Question: I have been trying to connect netbean service for database explorer with but unsuccessful always.The zipped jdbc driver has two jars I tested it with but it says that is is not compatible with java 1.7 so I tried it with and now it shows following error:

I have enable to the server.
What is the right way to connect netbean service with ?
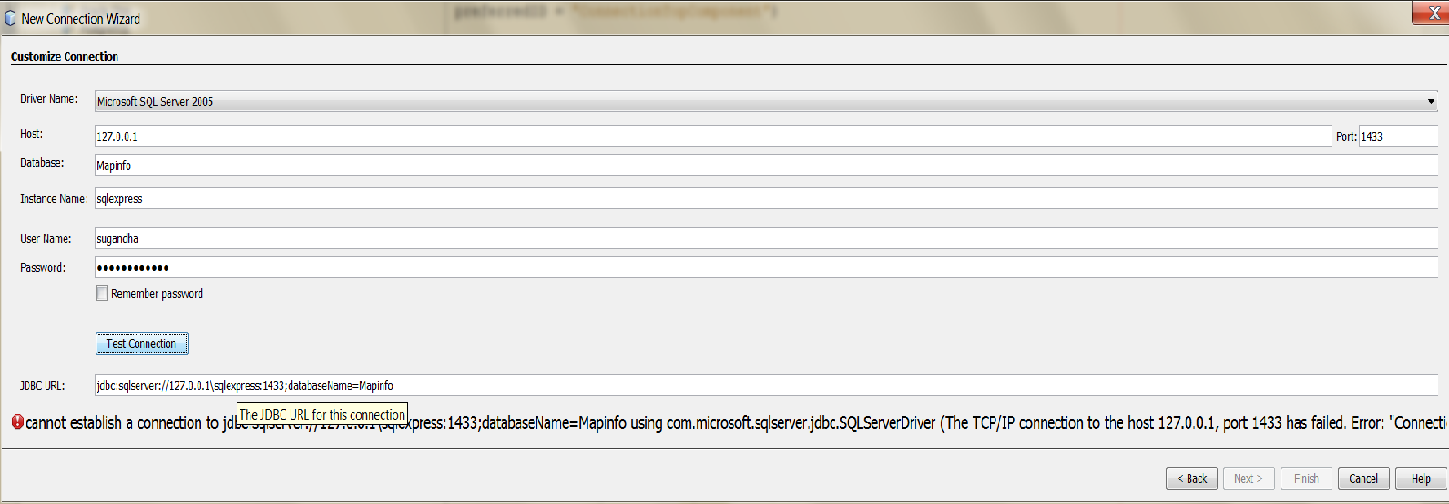
Answer: I got the solution to this problem actuall you should use the port for TCP/IP connections. Well you can change the port if you want by going to :
In the IP Addresses tab, set the .